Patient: sex M, age 52
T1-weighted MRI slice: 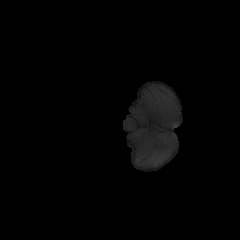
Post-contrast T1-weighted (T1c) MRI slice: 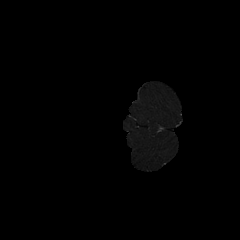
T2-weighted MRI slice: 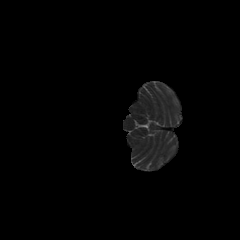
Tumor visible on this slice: no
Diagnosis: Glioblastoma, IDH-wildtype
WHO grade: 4